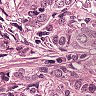
Metastatic tissue present: yes